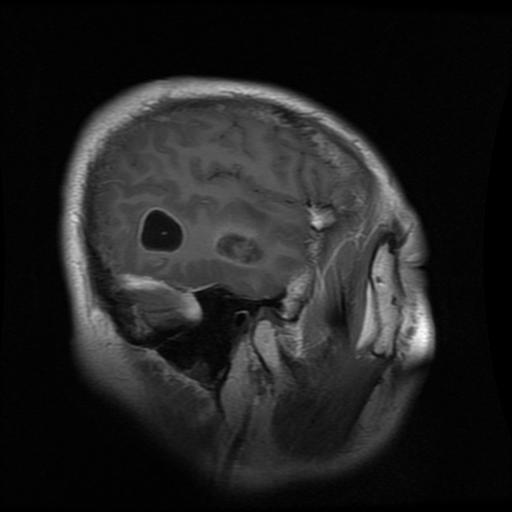
Label: glioma